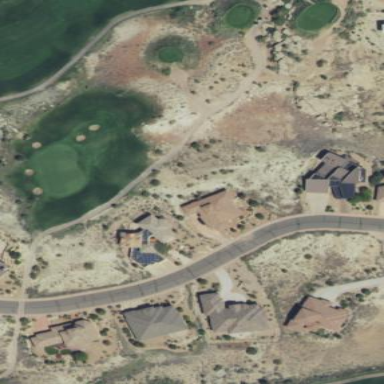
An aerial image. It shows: Rough grassy area used for golf.